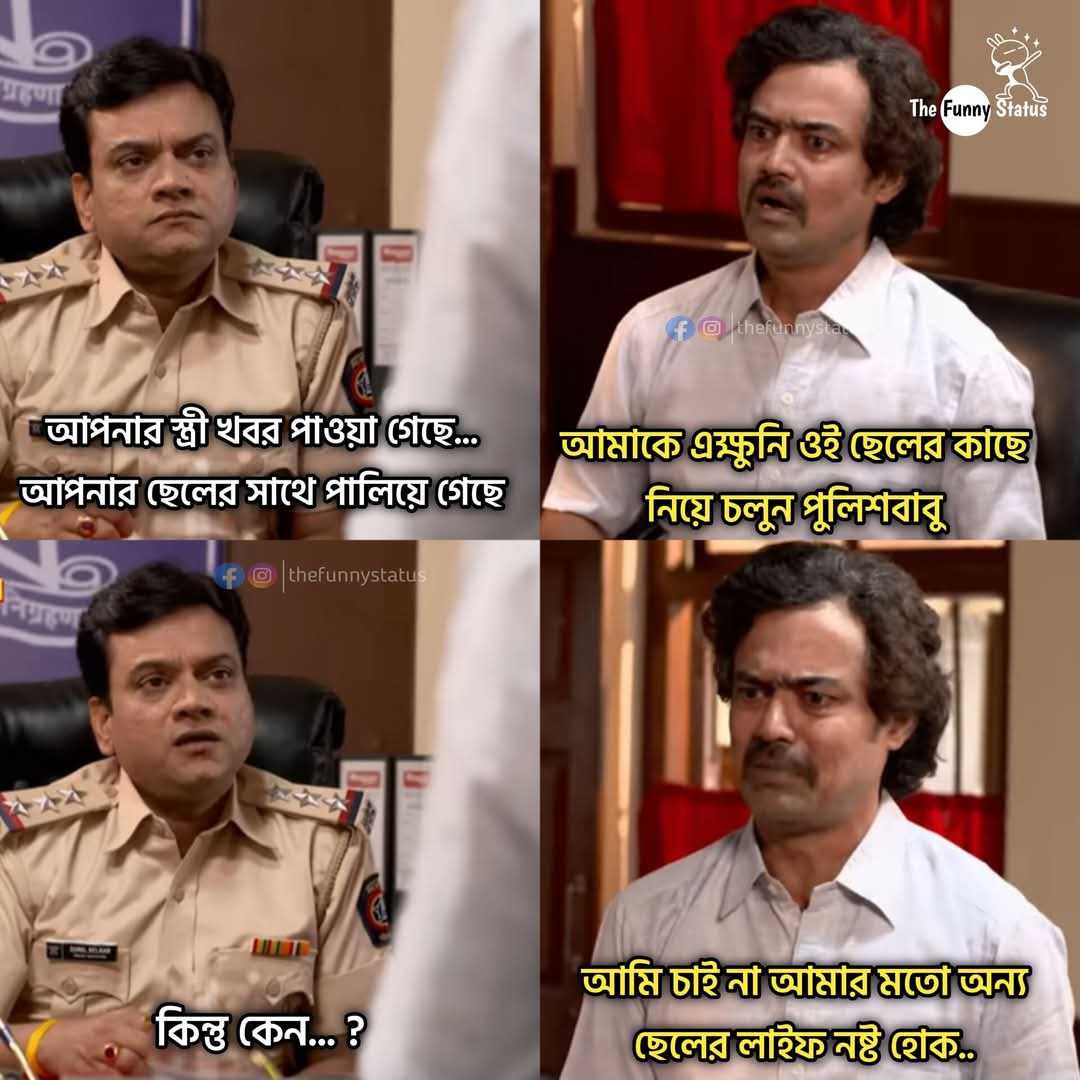
Text:  স্ত্রী খবর পাওয়া গেছে... আপনার ছেলের সাথে পালিয়ে গেছে
আমাকে এক্ষুনি ওই ছেলের কাছে নিয়ে চলুন পুলিশবাবু
কিন্তু কেন...?
আমি চাই না আমার মতো অন্য ছেলের লাইফ নষ্ট হোক..
Label: Non Hate